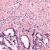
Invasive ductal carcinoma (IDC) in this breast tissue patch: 1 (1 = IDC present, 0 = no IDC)